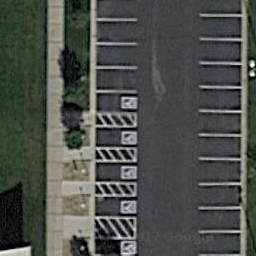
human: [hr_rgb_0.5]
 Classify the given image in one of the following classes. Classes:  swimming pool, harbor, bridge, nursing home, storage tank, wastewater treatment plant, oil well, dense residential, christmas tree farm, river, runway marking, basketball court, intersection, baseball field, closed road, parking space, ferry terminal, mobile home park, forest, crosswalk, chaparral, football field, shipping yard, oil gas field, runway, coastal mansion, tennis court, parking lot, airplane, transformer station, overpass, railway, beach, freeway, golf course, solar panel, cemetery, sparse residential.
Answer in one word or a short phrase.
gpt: parking space